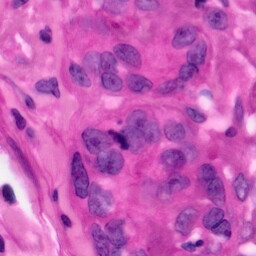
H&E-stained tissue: Pancreatic